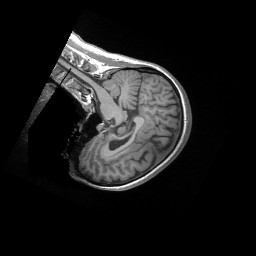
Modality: T1w
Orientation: sagittal
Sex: female